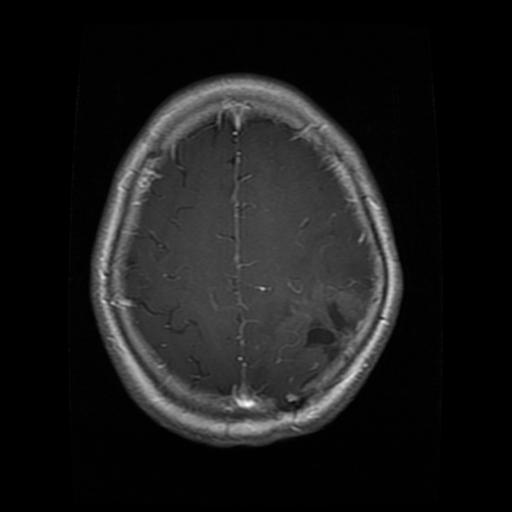
Label: glioma